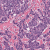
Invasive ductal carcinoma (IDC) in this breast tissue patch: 1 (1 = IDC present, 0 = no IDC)